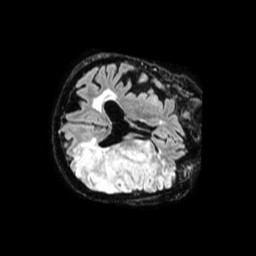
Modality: FLAIR
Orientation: axial
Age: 85
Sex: female
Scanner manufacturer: philips
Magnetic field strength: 1.5 T
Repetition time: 4.8 s
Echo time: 0.3477 s